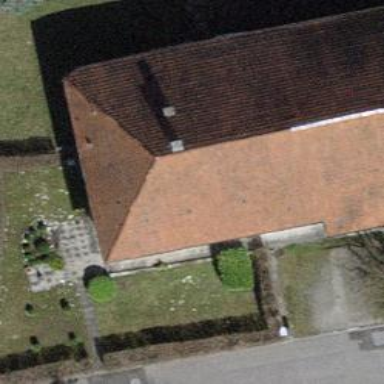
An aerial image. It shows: Building with tiled roof.